Question: I have the following table structure in my database.
Columns: id, tile_name, tile_thumb, tile_snippet
Columns: id, tag_title
Columns: id, tile_id, tag_id
Tile, Tag, TileTag
In my main model class for entries I am specifying the following relationship to a model called TileTag which is a pivot table.
'''
<?php namespace Tiles;
use Illuminate\Database\Eloquent\Model;
class Tile extends Model {
protected $table = 'tiles';
public function tags() {
return $this->belongsTo('Tiles\TileTag');
}
}
'''
During my foreach loop it returns the tile_name and any other columns from my table, except the ones joined by the relatipnship.
'''
@foreach($tiles as $tile)
<a href="tile/{{$tile->tile_name}}">
<li class="col-md-4 mix" data-category="{{ $tile->tags->tag_title }}">
{!! HTML::image($tile->tile_thumb, null, array('class' => 'img-responsive')) !!}
</li>
</a>
@endforeach
'''
How can I get my categories/tags linked to my primary entries when they are sorted during each loop?
I try returning the data during the loop by {{ $tile->tags->tag_title }} but it returns an empty string.
class TileController extends Controller {
'''
/**
* Display a listing of tiles from the database.
*
* @return Response
*/
public function index() {
// Get tile data from the model
$tiles = \Tiles\Tile::all();
return view('pages.index', compact('tiles'));
}
'''

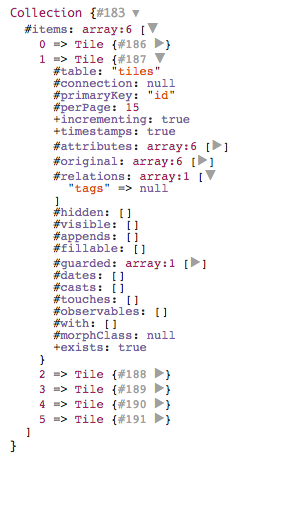
Answer: I think that you don't have to create a model for Tile_Tag. Laravel can handle ManyToMany relationships out of the box (I suppose that this is the type of the relationship because you use pivot table). Your models should be
'''
class Tile extends Model {
protected $table = 'tiles';
public function tags() {
return $this->belongsToMany('Tiles\Tag');
}
}
'''
and
'''
class Tag extends Model {
protected $table = 'tags';
public function tiles() {
return $this->belongsToMany('Tiles\Tile');
}
}
'''
Laravel will know that you have a pivot table named "tag_tile" with columns "tag_id" and "tile_id". Check the relevant documentation <URL>
Then you can iterate through tags collection for each tile like this
'''
@foreach ($tiles as $tile)
{!!$tile->tile_name!!}
@foreach ($tile->tag as $tag)
{!!$tag->tag_title!!}
@endforeach
@endforeach
'''
Hope it helps.